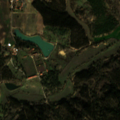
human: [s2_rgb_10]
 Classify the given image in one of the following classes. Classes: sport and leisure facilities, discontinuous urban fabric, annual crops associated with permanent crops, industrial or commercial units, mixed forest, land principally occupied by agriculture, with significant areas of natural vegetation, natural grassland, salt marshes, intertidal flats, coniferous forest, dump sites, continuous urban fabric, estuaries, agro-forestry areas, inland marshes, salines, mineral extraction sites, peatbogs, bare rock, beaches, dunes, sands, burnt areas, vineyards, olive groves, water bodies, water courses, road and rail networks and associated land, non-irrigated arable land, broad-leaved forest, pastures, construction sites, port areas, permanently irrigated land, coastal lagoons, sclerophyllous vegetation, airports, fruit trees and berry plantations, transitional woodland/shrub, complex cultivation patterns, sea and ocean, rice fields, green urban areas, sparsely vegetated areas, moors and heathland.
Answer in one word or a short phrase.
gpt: non-irrigated arable land, complex cultivation patterns, agro-forestry areas, broad-leaved forest, transitional woodland/shrub